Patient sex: M
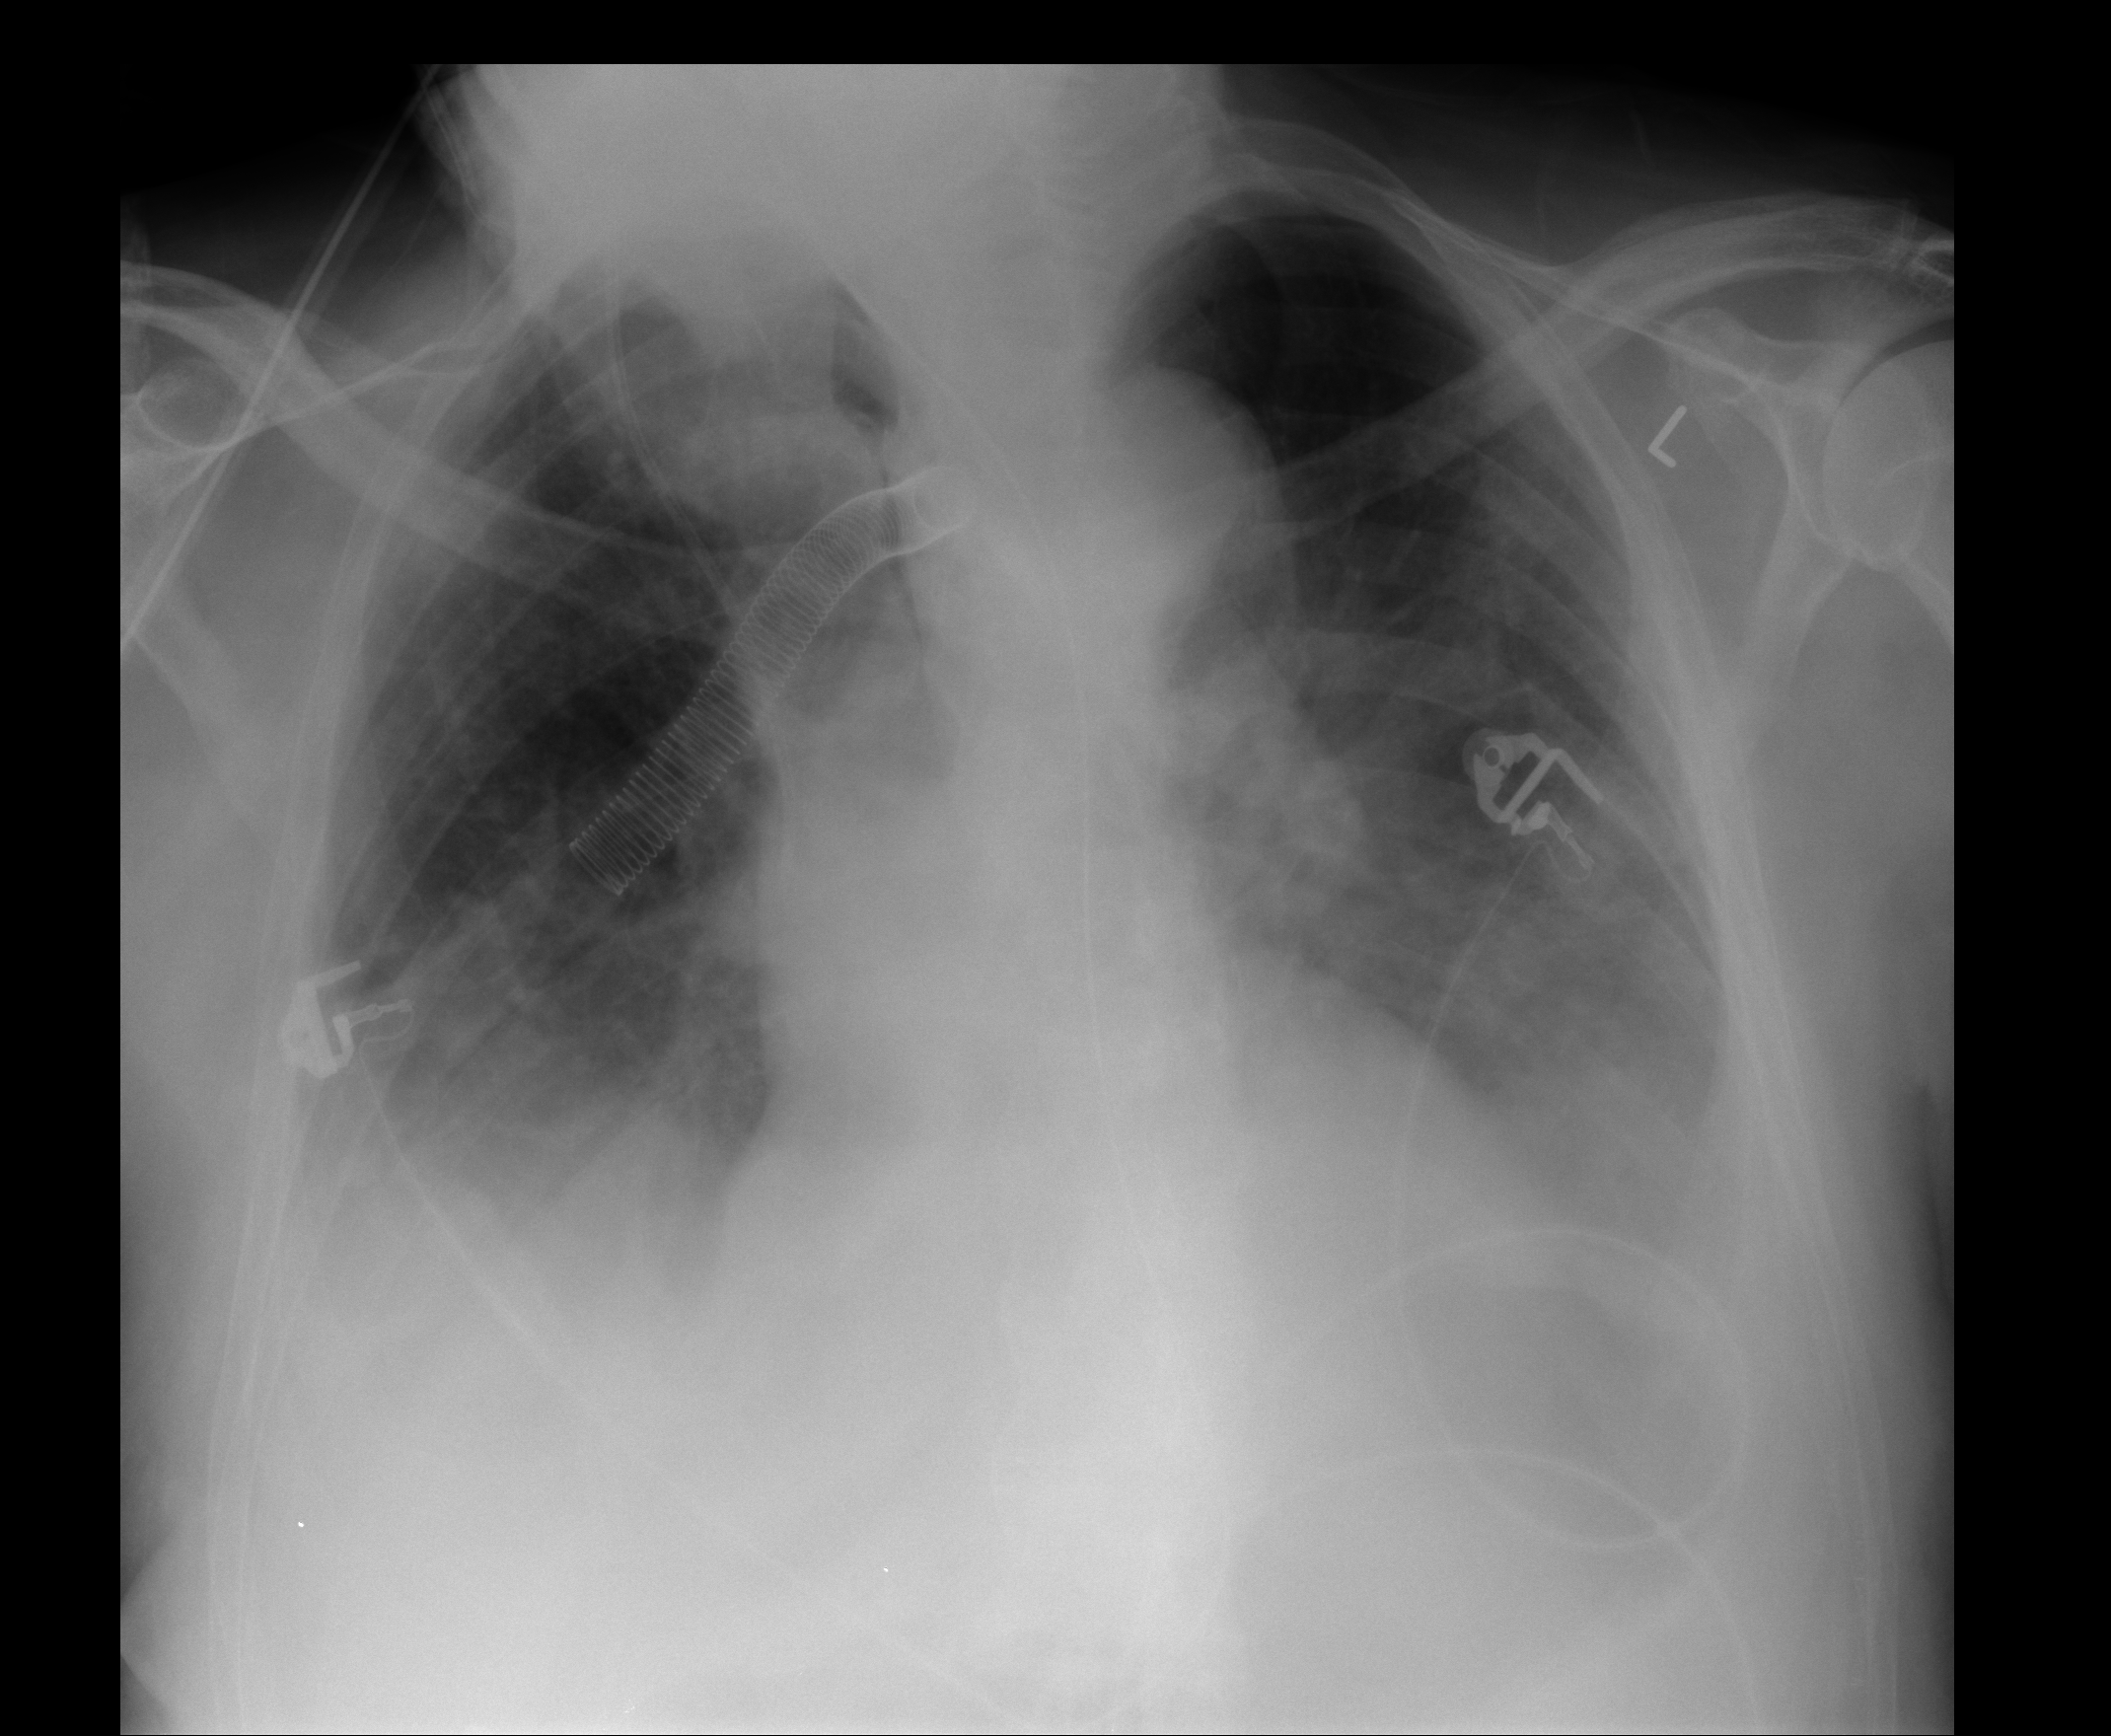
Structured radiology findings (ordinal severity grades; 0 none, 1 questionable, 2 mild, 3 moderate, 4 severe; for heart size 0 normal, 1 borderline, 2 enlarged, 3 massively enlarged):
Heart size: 0
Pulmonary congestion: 0
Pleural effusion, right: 2
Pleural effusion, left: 3
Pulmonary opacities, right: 1
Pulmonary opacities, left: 1
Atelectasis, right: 2
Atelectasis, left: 2